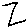
Label: zigzag